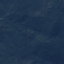
Label: HerbaceousVegetation